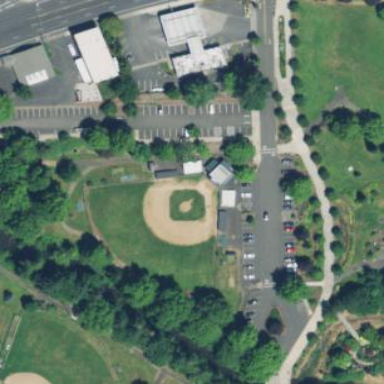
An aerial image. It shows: Baseball pitch for leisure land activities.